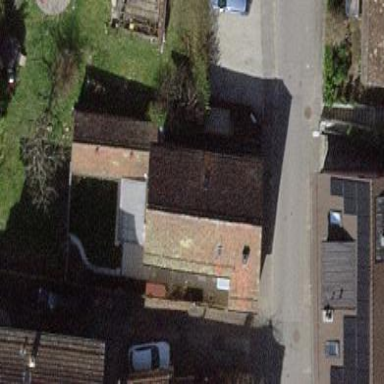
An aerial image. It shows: Detached building.